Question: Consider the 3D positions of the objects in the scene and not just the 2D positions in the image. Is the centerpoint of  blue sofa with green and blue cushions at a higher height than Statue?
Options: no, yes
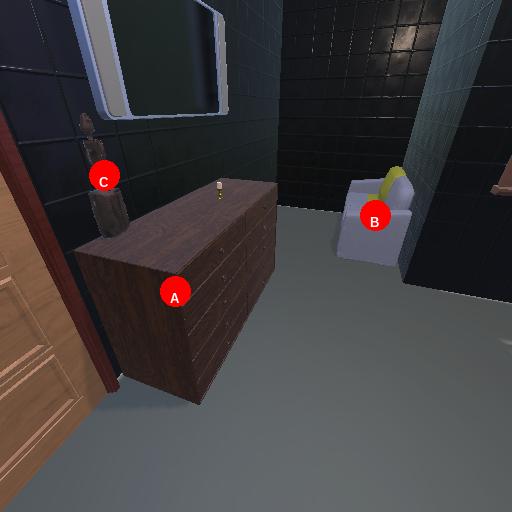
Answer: no